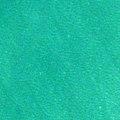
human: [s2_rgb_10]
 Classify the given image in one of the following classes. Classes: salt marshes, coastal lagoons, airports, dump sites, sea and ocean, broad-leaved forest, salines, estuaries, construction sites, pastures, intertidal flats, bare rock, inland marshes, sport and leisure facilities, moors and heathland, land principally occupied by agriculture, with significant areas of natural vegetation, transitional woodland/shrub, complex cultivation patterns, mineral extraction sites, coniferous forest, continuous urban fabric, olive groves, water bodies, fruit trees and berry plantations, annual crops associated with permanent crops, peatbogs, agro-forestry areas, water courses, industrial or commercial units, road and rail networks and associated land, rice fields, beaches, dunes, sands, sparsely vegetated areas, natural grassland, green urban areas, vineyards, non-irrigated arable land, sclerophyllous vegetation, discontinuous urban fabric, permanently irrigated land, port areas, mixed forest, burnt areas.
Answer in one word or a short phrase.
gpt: sea and ocean